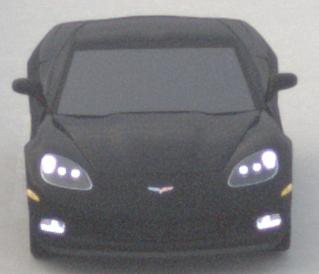
Make: Chevrolet
Model: Corvette Coupé
Detailed model: Corvette (C6) Coupé
Model produced from: 2005/02
Model produced until: 2008/03
Doors: 3
Color: black
Road condition: dry road
Daytime: morning or afternoon
Contrast: low contrast